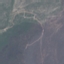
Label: HerbaceousVegetation